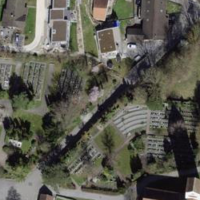
EUNIS habitat code: 55
Species observed at this site:
Allium ursinum